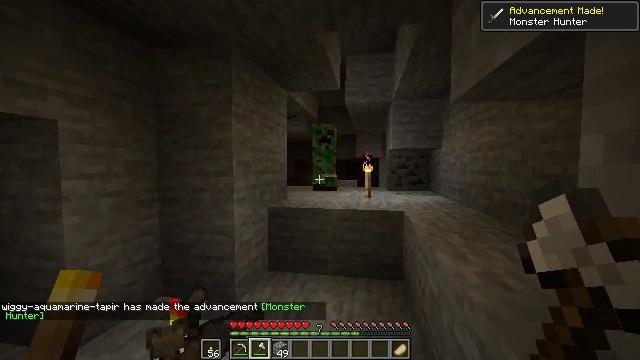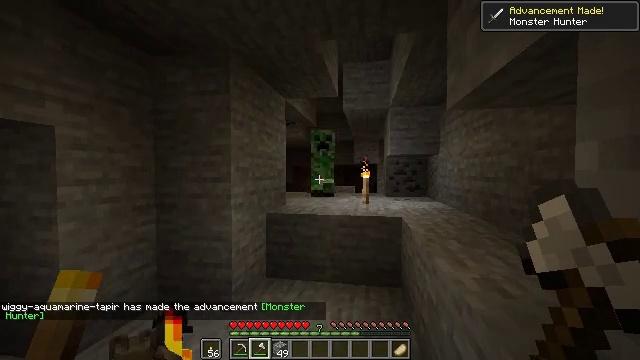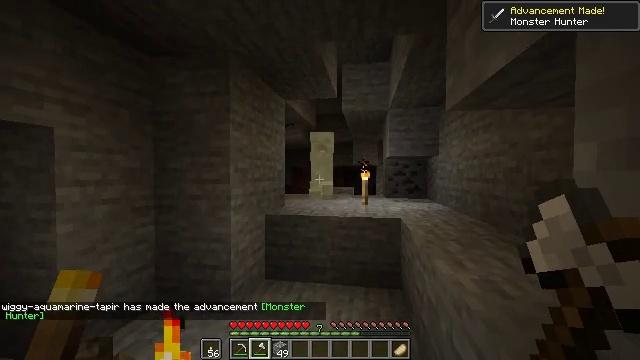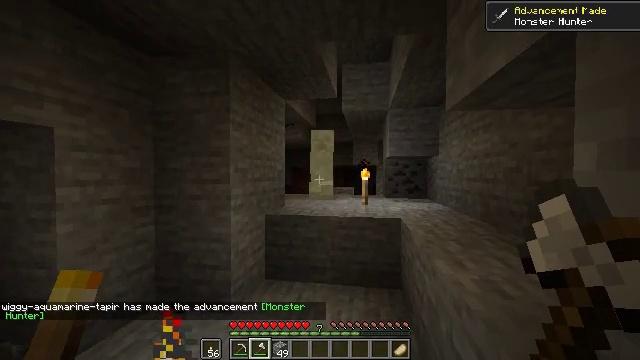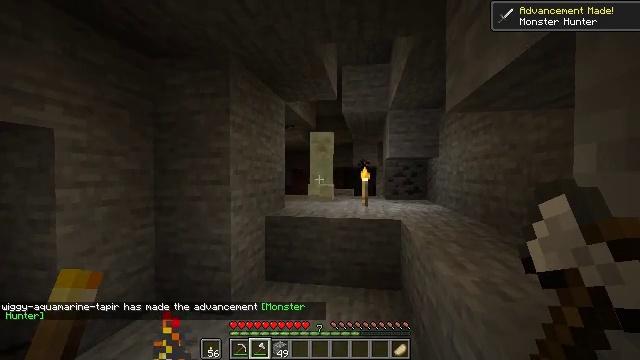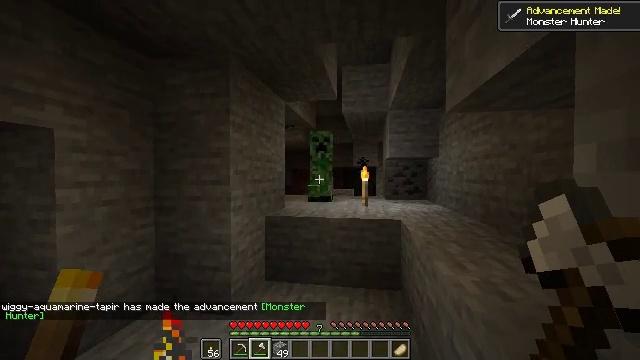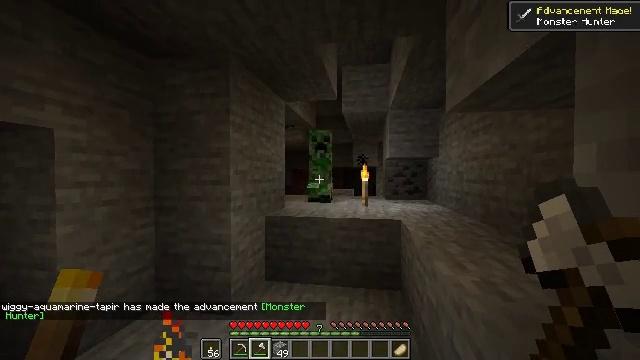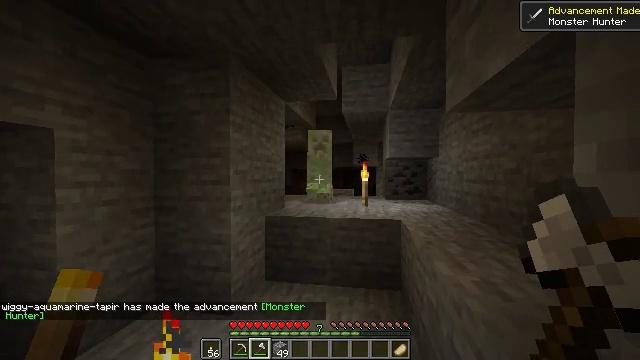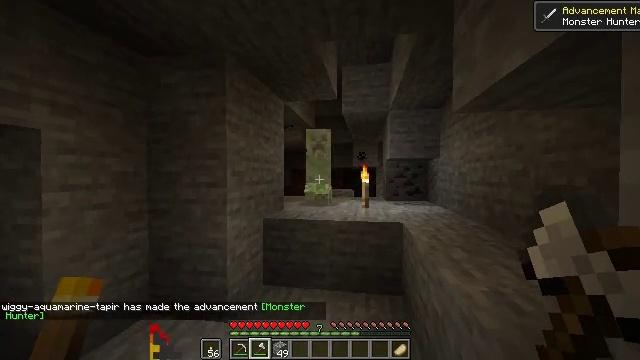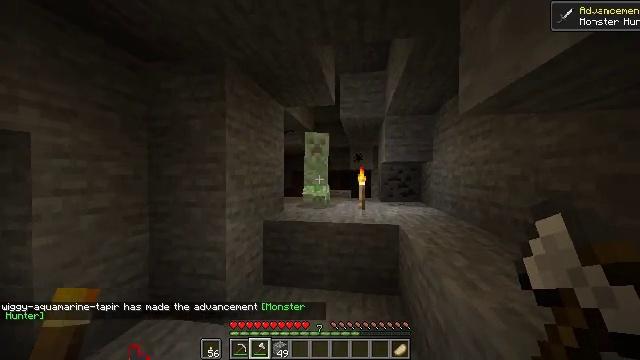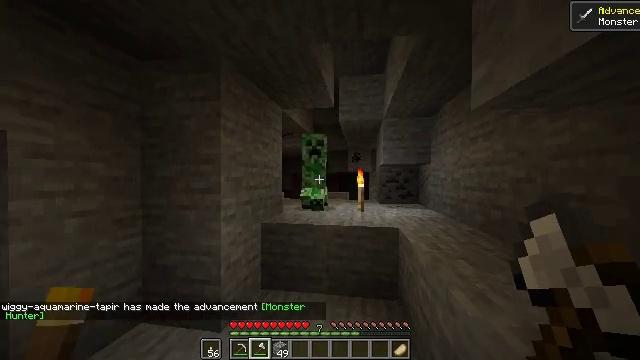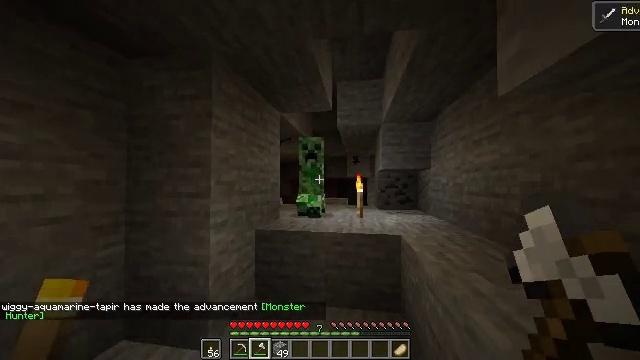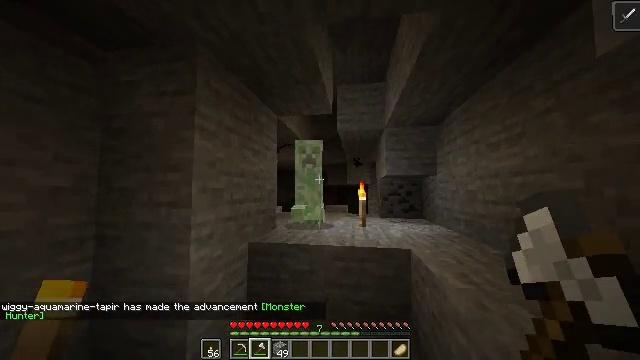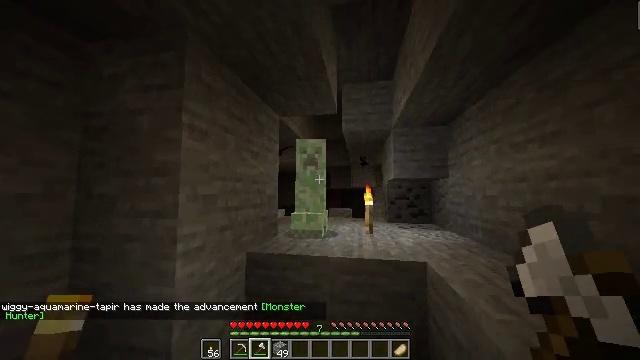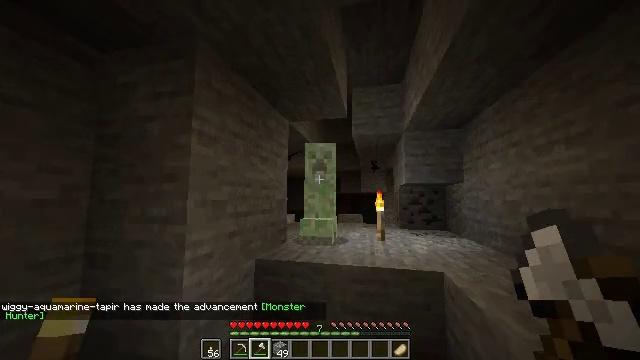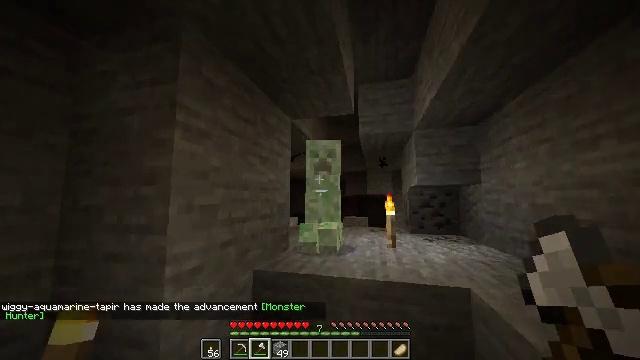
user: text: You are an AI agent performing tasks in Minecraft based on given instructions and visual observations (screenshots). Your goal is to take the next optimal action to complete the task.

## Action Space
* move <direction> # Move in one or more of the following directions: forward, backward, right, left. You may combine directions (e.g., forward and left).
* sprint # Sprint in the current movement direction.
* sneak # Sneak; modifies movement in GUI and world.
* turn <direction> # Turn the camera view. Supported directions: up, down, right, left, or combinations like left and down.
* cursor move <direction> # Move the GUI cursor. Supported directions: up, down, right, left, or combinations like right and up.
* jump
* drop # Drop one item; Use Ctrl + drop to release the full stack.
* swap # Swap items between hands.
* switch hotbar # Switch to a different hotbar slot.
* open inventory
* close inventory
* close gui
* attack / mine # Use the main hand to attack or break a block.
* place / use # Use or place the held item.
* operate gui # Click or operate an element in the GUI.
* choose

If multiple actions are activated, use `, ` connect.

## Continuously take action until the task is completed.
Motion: motion action
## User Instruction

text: Defeat the creeper.
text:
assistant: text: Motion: turn up
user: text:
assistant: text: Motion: no_op
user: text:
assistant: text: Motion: no_op
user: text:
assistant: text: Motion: no_op
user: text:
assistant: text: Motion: no_op
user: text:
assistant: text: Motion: no_op
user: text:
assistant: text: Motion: no_op
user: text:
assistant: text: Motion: move forward, sprint
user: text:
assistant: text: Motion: move forward, sprint
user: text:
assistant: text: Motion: move forward, sprint
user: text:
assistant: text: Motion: move forward, sprint, turn up
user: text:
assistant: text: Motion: move forward, turn up
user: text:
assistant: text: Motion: move forward
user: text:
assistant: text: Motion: move forward, turn left and up
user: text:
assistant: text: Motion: move forward, turn left
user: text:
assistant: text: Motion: move forward
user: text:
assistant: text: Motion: move forward
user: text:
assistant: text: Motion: move forward
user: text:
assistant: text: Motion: move forward
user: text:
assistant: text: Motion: move forward, attack / mine
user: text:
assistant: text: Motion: attack / mine
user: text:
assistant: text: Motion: move back, attack / mine
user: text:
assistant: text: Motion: move back
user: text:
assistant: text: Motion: move back
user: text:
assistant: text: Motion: no_op